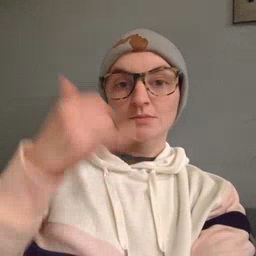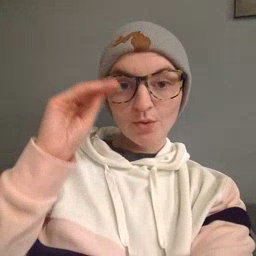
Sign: cowboy